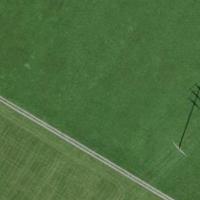
EUNIS habitat code: 24
Species observed at this site:
Cyperus esculentus